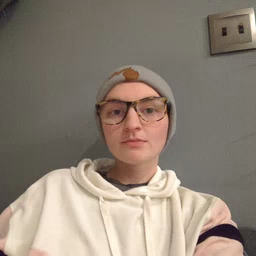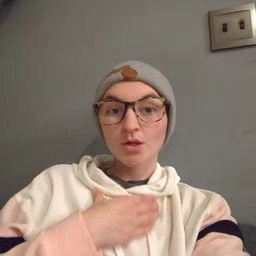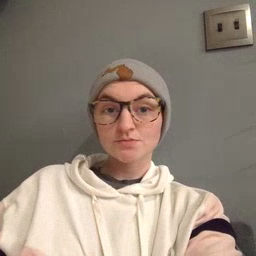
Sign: hungry